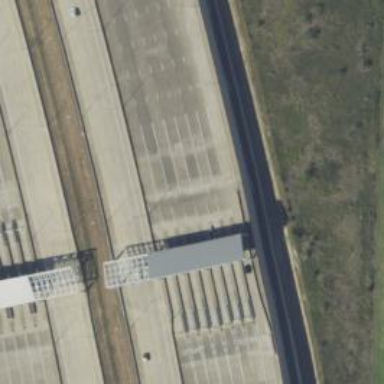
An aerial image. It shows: Toll gantry on the road.